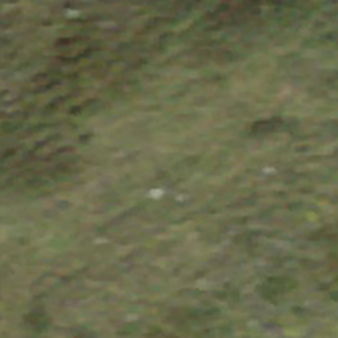
Label: other